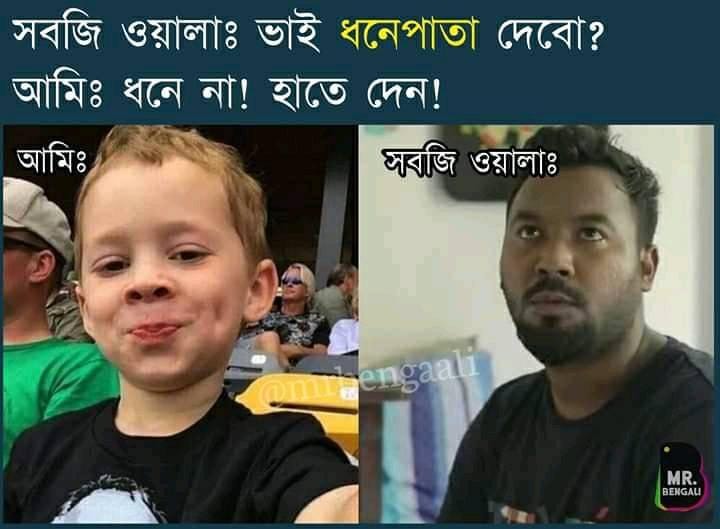
Caption: সবজি ওয়ালাঃ ভাই ধনেপাতা দেবো?   আমিঃ ধনে না ! হাতে দেন !   আমিঃ   সবজি ওয়ালাঃ
Label: non-hate